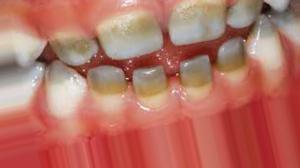
Condition: Tooth Discoloration